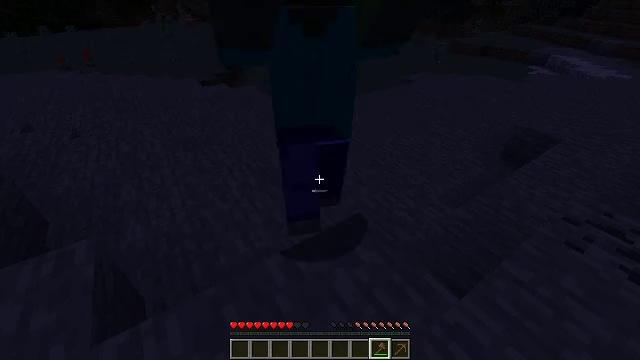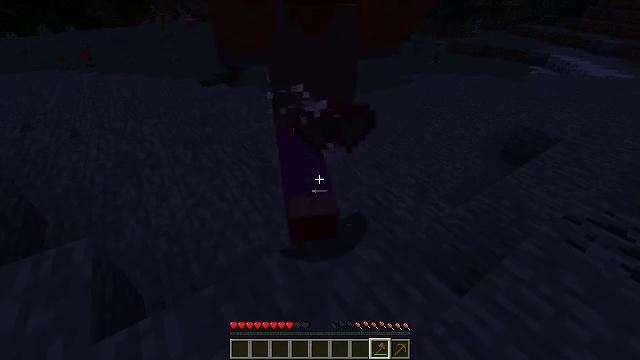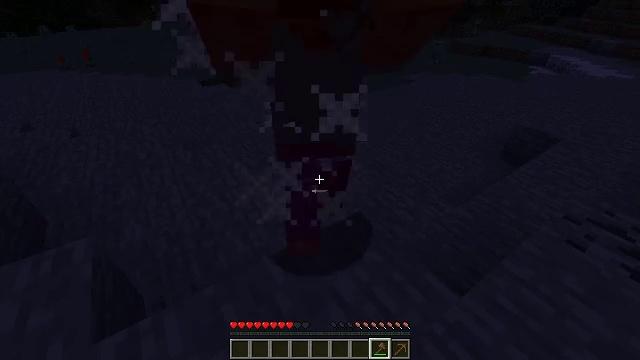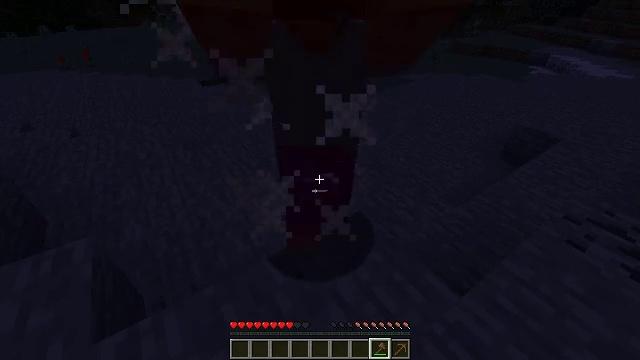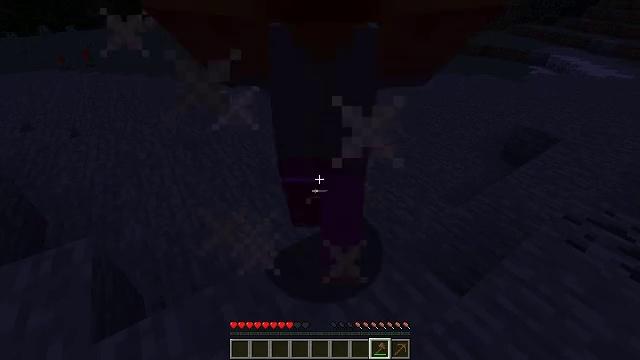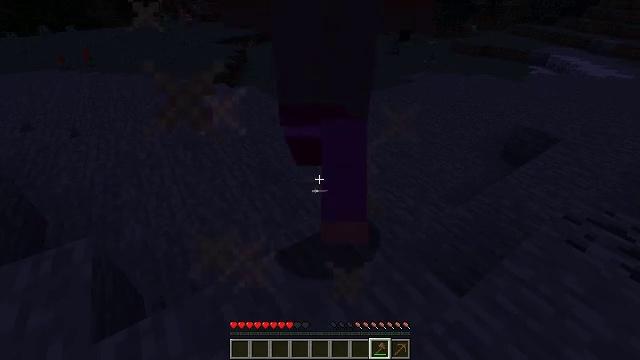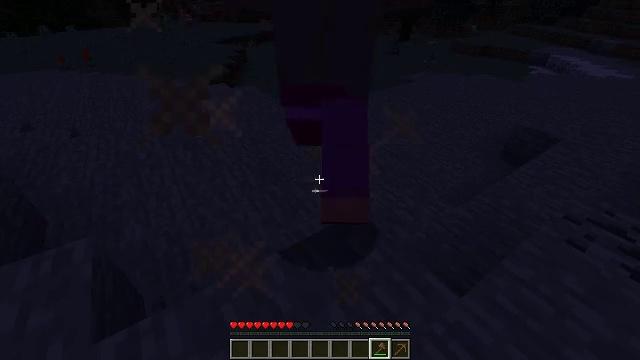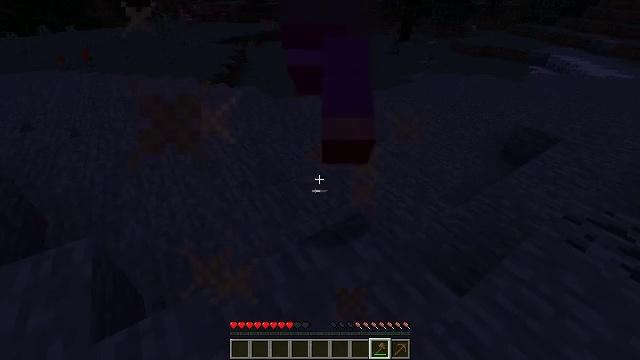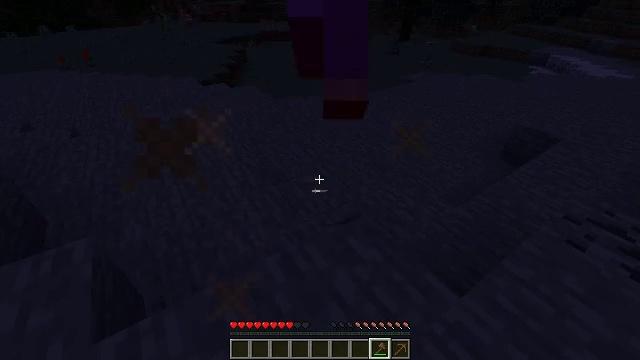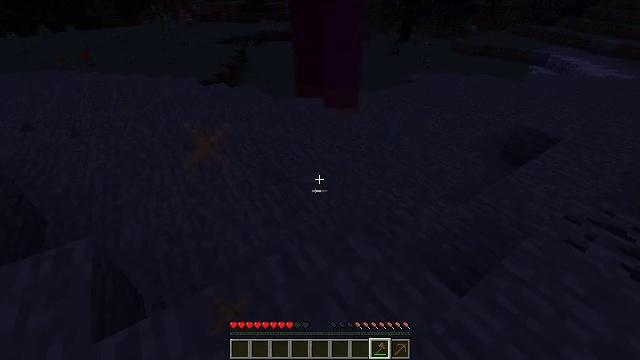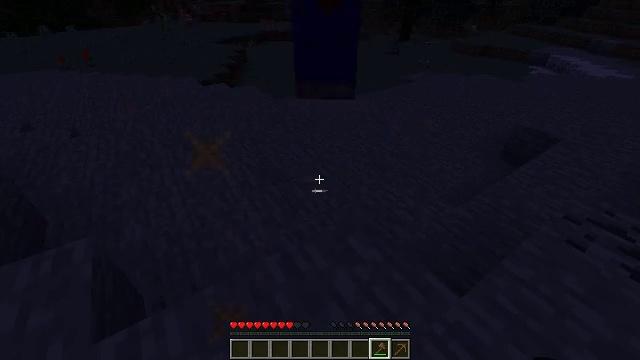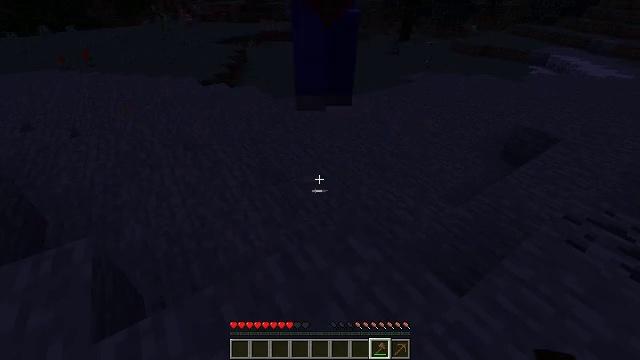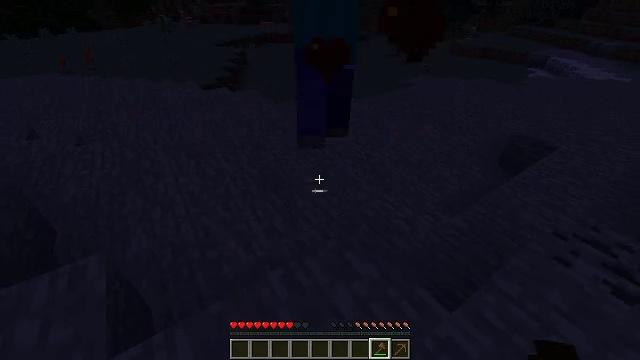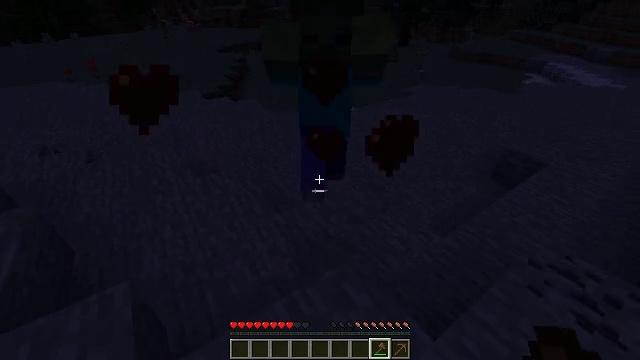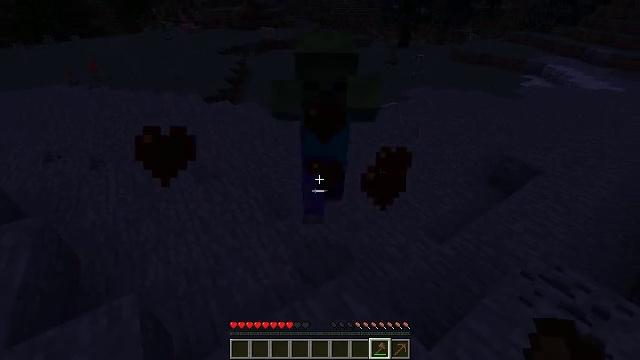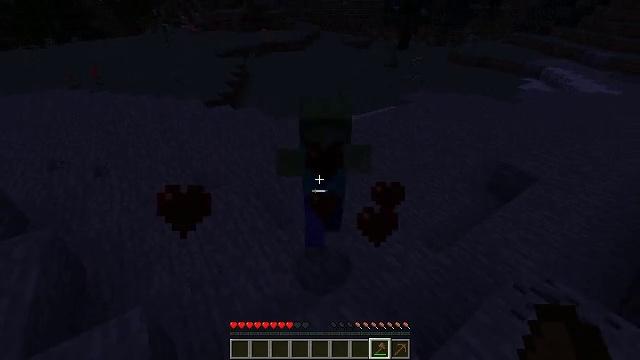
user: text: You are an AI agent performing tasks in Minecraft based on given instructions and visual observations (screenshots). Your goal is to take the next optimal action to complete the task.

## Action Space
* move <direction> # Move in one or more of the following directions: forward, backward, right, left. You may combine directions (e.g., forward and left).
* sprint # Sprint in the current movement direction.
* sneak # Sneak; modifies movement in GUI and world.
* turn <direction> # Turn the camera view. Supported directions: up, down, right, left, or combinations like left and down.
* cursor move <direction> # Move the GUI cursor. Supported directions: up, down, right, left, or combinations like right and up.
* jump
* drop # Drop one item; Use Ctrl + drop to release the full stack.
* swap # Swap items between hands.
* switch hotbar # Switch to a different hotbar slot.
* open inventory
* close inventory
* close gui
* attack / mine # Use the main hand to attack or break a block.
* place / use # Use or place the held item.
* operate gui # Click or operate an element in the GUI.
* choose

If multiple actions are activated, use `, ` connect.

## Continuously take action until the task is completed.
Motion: motion action
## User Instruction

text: Kill mobs.
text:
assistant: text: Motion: no_op
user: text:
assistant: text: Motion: no_op
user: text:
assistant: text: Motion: no_op
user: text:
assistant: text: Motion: no_op
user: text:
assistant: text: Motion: no_op
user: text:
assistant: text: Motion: no_op
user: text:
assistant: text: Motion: no_op
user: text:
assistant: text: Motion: no_op
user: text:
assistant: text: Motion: no_op
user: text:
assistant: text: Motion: no_op
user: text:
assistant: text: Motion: no_op
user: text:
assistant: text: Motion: jump
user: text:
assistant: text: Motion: jump
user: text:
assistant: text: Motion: move forward, jump
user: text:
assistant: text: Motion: move forward, jump
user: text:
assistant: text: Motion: move forward, jump
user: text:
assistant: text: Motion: move forward, jump
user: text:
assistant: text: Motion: move forward
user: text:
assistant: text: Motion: no_op
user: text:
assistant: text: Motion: no_op
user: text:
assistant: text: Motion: no_op
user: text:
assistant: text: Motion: no_op
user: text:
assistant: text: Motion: attack / mine
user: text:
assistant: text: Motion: attack / mine
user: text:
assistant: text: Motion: attack / mine
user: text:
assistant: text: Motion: attack / mine
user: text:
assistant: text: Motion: no_op
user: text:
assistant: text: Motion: no_op